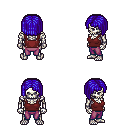
a pixel art fantasy rpg character, male body template, skeleton, maroon pirate shirt, magenta pants, blue pageboy hairstyle, four views (front, back, left, right), 2x2 character sprite sheet, small pixel art, hard edges, no anti-aliasing